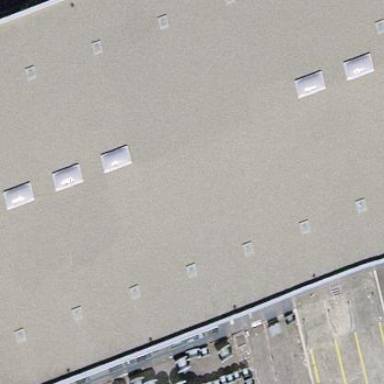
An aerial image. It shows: Industrial building.